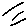
Label: line